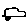
Label: car